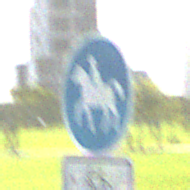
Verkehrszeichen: Reitweg
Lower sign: EinspurigeFahrzeugeFrei5
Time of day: MorningAfternoon
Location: Outdoor (Suburban)
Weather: PartlyCloudy
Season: NotSpecified
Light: Natural